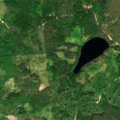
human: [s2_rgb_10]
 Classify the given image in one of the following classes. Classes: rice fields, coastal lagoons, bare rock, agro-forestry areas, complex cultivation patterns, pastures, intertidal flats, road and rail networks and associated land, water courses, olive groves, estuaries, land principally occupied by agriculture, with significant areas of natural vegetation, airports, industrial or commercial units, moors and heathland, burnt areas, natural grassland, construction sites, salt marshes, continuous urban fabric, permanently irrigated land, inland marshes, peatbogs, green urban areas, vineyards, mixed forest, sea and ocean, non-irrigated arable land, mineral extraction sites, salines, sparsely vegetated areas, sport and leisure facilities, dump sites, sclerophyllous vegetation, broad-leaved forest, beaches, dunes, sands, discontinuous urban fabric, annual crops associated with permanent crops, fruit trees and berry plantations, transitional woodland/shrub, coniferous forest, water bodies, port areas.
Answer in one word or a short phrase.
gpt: coniferous forest, mixed forest